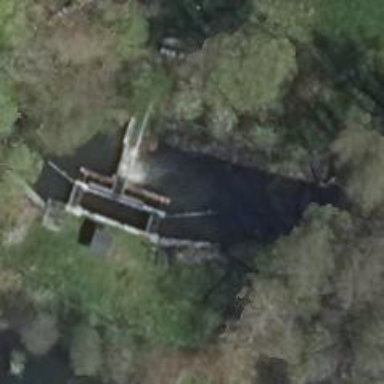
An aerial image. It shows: Weir in waterway.